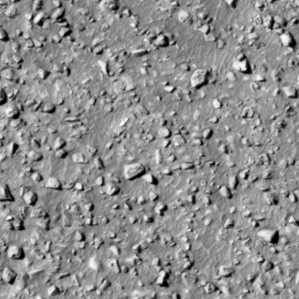
Label: non_frost